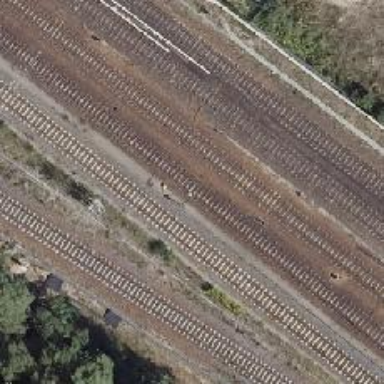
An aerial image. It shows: Railway with electrified contact lines.